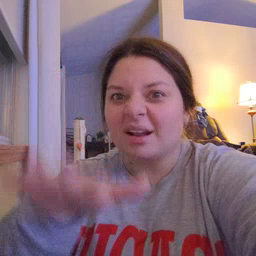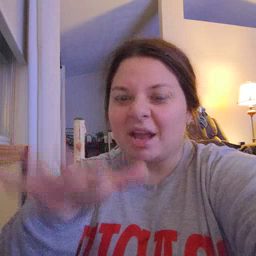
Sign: alligator